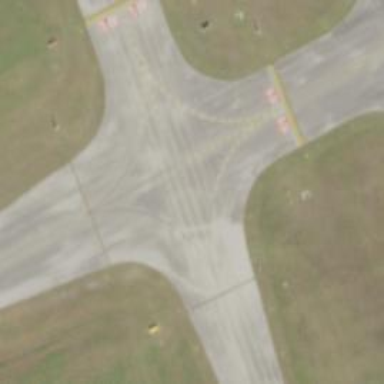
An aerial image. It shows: View of taxiway at the airport.